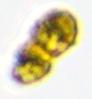
Label: Margalefidinium